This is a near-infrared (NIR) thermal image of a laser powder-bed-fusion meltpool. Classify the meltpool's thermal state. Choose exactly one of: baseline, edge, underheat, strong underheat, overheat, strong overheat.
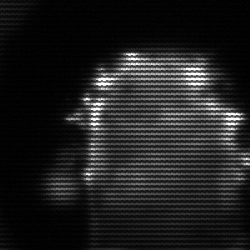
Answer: baseline